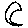
Label: moon